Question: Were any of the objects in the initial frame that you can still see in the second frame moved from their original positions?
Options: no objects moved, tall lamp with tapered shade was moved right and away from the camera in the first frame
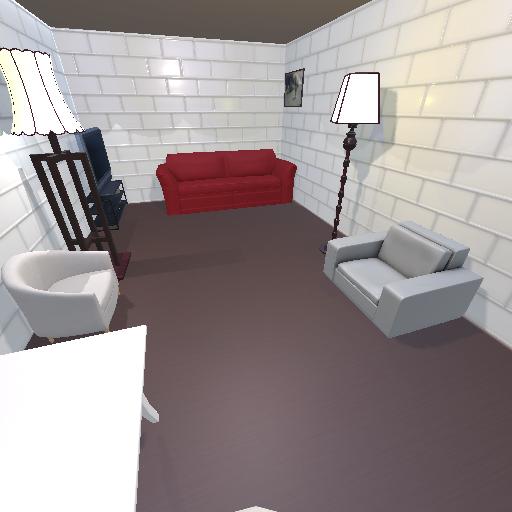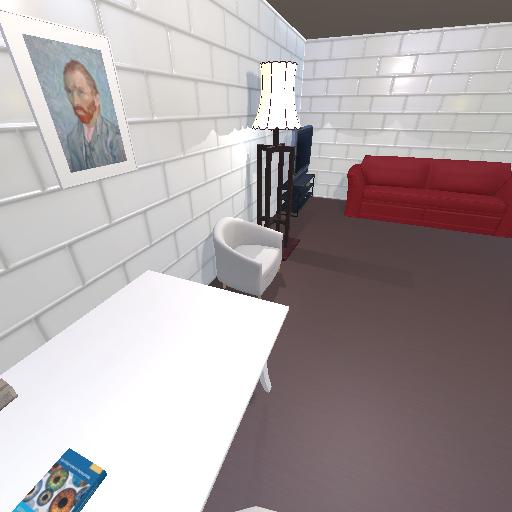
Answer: no objects moved